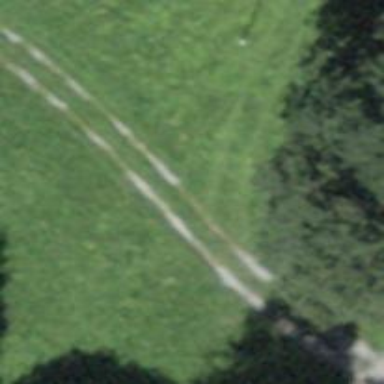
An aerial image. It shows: Track with grade5 tracktype.